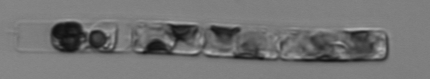
Label: Guinardia_delicatula_TAG_internal_parasite